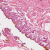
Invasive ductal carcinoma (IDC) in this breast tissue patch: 0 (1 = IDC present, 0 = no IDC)